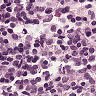
Metastatic tissue present: no